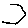
Label: hexagon